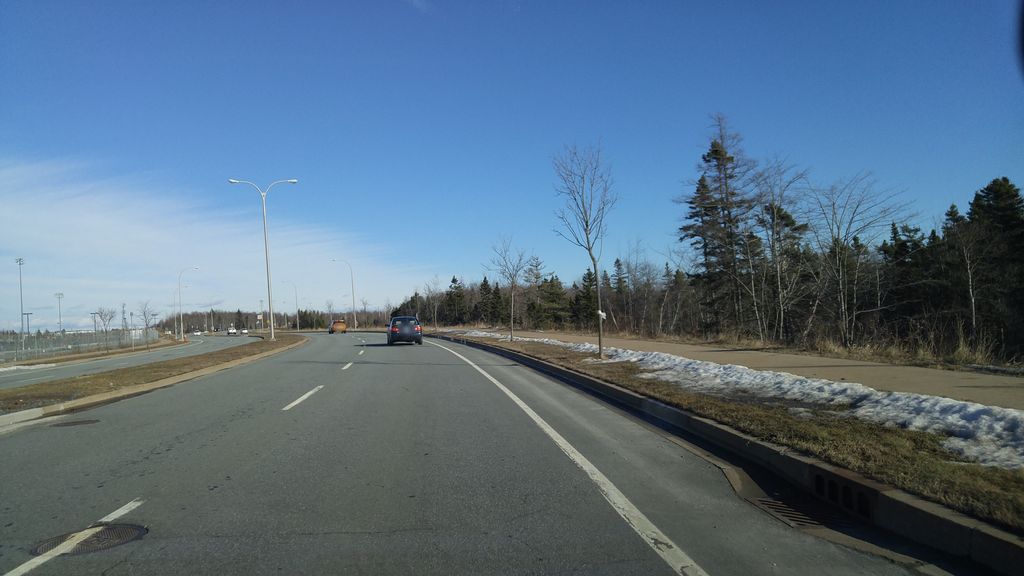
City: halifax